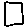
Label: square